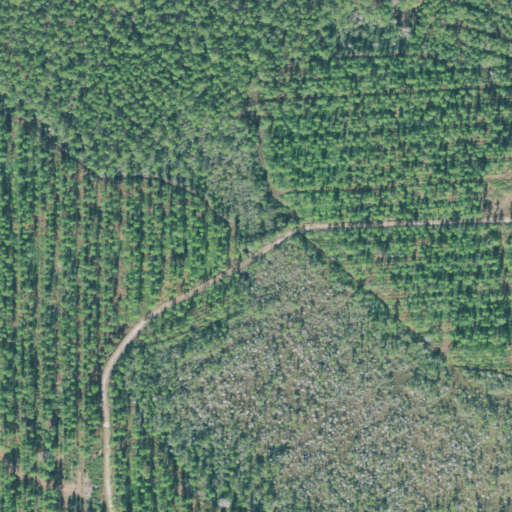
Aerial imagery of island in Georgia named Wildcat Island containing evergreen forest and woody wetlands